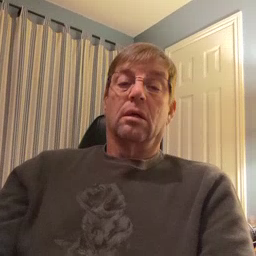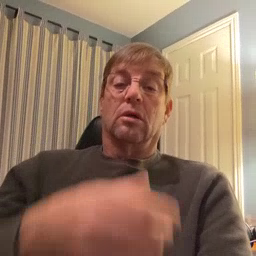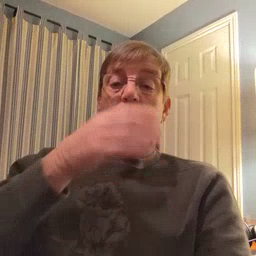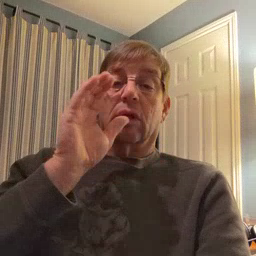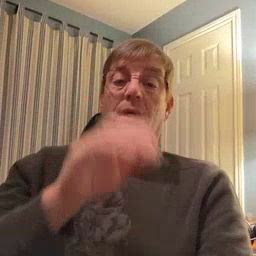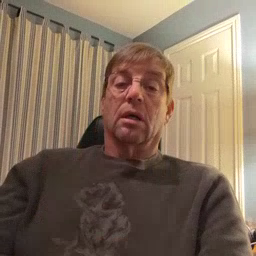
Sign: drink